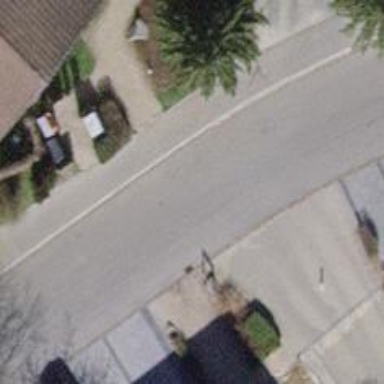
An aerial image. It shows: Residential road with separate asphalt sidewalk.